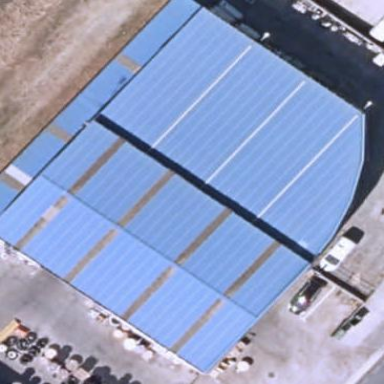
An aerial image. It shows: Industrial building.